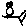
Label: bird